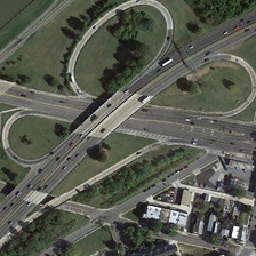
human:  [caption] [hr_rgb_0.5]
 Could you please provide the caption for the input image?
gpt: The viaduct is surrounded by trees and green land.

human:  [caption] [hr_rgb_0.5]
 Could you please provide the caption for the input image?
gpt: The viaduct is surrounded by green trees and green spaces.

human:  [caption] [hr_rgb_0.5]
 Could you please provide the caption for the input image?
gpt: many cars with road beside in it .

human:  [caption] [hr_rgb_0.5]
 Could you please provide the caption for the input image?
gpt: The bridge is surrounded by trees and green land.

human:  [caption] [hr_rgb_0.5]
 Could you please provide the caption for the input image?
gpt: The viaduct is surrounded by green trees and full of green.